Field crop: tomato
Growth stage: 1
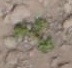
Species: portulaca